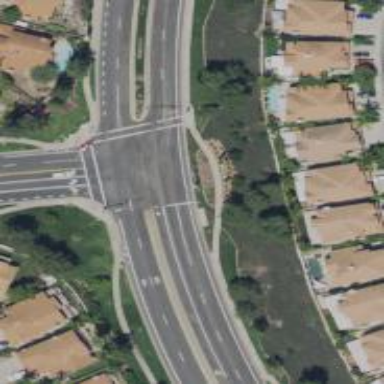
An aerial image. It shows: Secondary road with separate asphalt sidewalks.